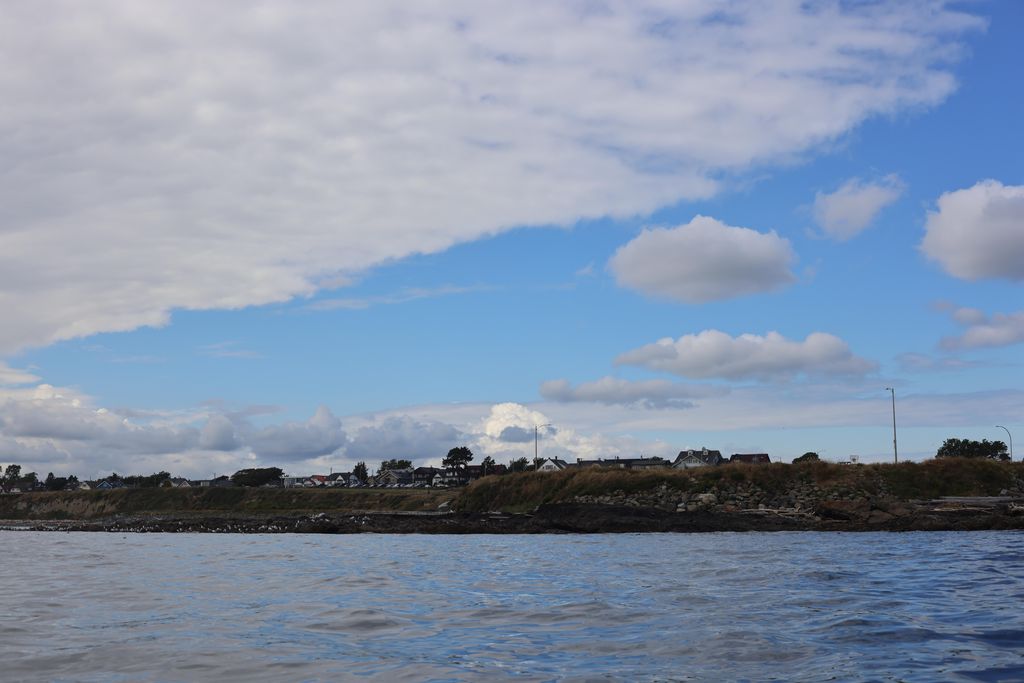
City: victoria